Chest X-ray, PA view. Patient: 60 years old, sex F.
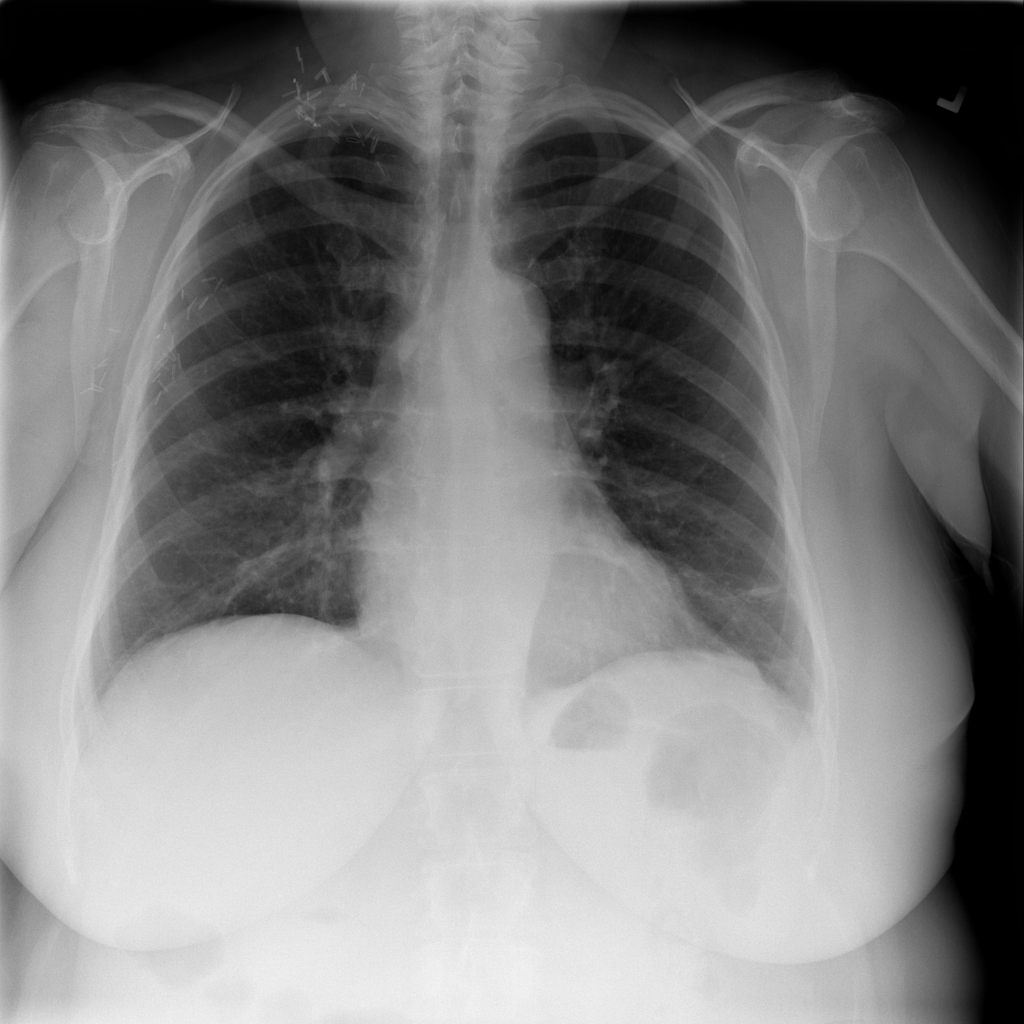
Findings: No Finding